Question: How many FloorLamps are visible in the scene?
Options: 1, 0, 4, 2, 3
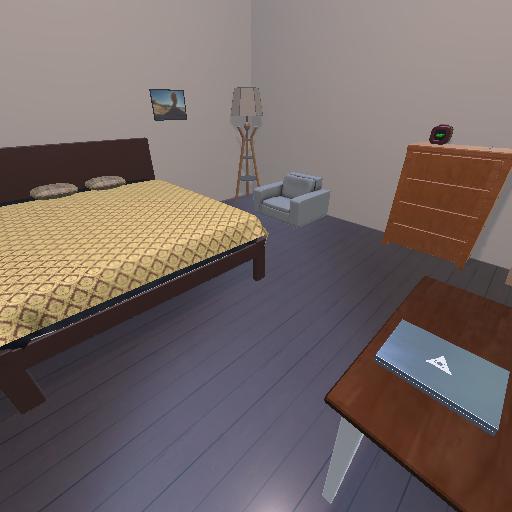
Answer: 1